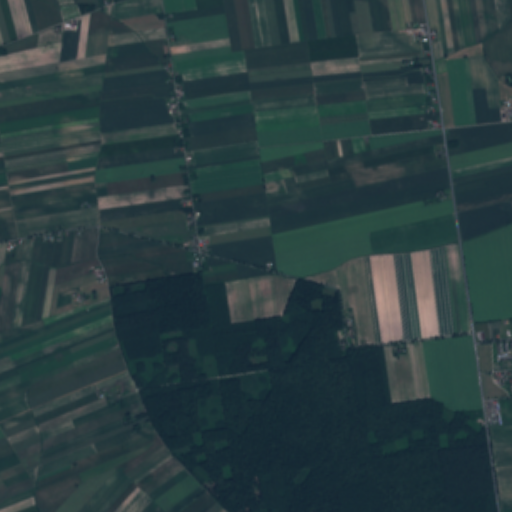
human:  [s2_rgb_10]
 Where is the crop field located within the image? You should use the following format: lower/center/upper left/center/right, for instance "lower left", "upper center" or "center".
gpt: The crop field is located in the right of the image.
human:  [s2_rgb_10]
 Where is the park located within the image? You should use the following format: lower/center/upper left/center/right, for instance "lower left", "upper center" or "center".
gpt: The park is located in the center right of the image.
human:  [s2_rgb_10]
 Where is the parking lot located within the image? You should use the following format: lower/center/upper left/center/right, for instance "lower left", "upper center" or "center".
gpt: The parking lot is located in the lower right of the image.
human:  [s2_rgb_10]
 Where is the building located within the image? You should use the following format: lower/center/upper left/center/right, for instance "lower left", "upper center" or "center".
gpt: There is no building in the image.